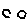
Label: hexagon